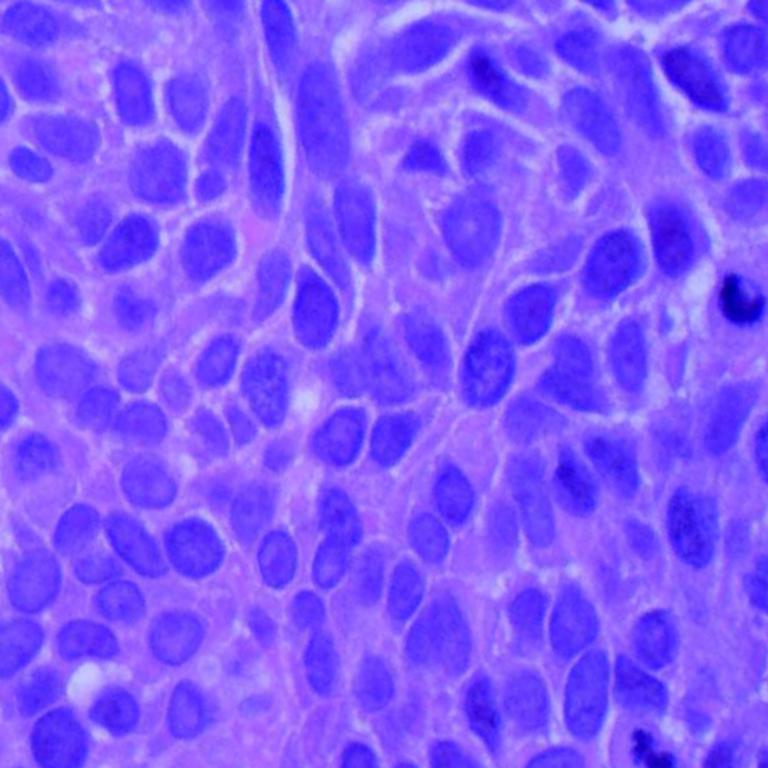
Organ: lung
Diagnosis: squamous carcinomas